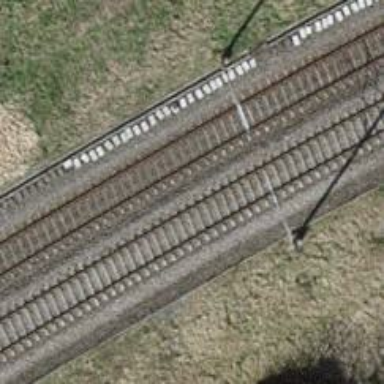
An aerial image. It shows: Railway with electrified contact lines.